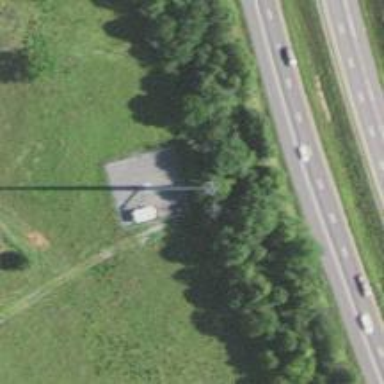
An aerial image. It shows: Mast tower used for communication.